Question: I was able to successfully create an image gallery from <URL> tutorial.
Now I am having problems with the images I want to display in my gallery. I want to display as much image as possible and I want to show only 3 or 5 images in the thumbnail then the user can keep on pressing next or previous as they want, but when I tried to put images on they all show up.
I tried putting 'padding', 'margin' or 'overflow' but unfortunately I wasn't able to get the result I want.
My html code:
'''
<html>
<head>
<meta http-equiv="content-type" content="text/html; charset=UTF-8">
<title>sample gallery</title>
<script type="text/javascript" src="http://code.jquery.com/jquery-1.11.0.js"></script>
<link rel="stylesheet" type="text/css" href="/css/result-light.css">
<style type="text/css">
.active {
border: 1px solid #ff0000;
}
</style>
<script type="text/javascript">
$(window).load(function () {
(function () {
$("#thumbs").find(".thumb:first").addClass("active");
$("#large").find(".bigthumb:first").addClass("active");
var getIndex = $("#thumbs").find(".active").index();
$(".controls").each(function () {
console.log($(this).find(".nextgallery"));
$(this).find(".nextgallery").click(function () {
alert(".nextgallery");
getIndex = $("#thumbs").find(".active").index();
getIndex += 1;
if (getIndex > ($("#thumbs").find(".thumb").length - 1)) {
getIndex = 0;
}
setActiveImage(getIndex);
});
$(this).find(".prevgallery").click(function () {
alert(".prevgallery");
getIndex -= 1;
if (getIndex < 0) {
getIndex = $("#thumbs").find(".thumb").length - 1;
}
setActiveImage(getIndex); //Set/Show Active Image
});
});
})();
function setActiveImage(index) {
if (typeof (index) == "undefined" || index == "" || index == null) index = 0;
$("#thumbs").find(".thumb").removeClass("active");
$("#thumbs").find(".thumb:eq(" + index + ")").addClass("active");
$("#large").find(".bigthumb").removeClass("active");
$("#large").find(".bigthumb:eq(" + index + ")").addClass("active");
}
});
</script>
</head>
<body>
<div id="panel">
<div class="controls">
<img src="http://placehold.it/50x50" alt="" style="height: 50px; width: 50px;" class="prevgallery">
<span>Thumbnail Navigation
</span>
<img src="http://placehold.it/50x50" alt="" style="height: 50px; width: 50px;" class="nextgallery">
</div>
<div id="thumbs">
<div class="thumb active">
<img src="http://placehold.it/50x50" alt="" width="100" height="80">
</div>
<div class="thumb">
<img src="http://placehold.it/50x50" alt="" width="100" height="80">
</div>
<div class="thumb">
<img src="http://placehold.it/50x50" alt="" width="100" height="80">
</div>
<div class="thumb">
<img src="http://placehold.it/50x50" alt="" width="100" height="80">
</div>
<div class="thumb">
<img src="http://placehold.it/50x50" alt="" width="100" height="80">
</div>
</div>
<div class="controls" align="center" width="400px">
<img src="http://placehold.it/50x50" alt="" style="height: 50px; width: 50px;" class="prevgallery">
<span>Large Image Navigation
</span>
<img src="http://placehold.it/50x50" alt="" style="height: 50px; width: 50px;" class="nextgallery">
</div>
<div id="large">
<div class="bigthumb active">
<img src="http://placehold.it/50x50" alt="">
</div>
<div class="bigthumb">
<img src="http://placehold.it/50x50" alt="">
</div>
<div class="bigthumb">
<img src="http://placehold.it/50x50" alt="">
</div>
<div class="bigthumb">
<img src="http://placehold.it/50x50" alt="">
</div>
<div class="bigthumb">
<img src="http://placehold.it/50x50" alt="">
</div>
</div>
</div>
</body>
</html>
'''
UPDATE:
I want the gallery of image like the one in yahoo..

UPDATE:
problem how to make other image hidden if the images are more than 5..
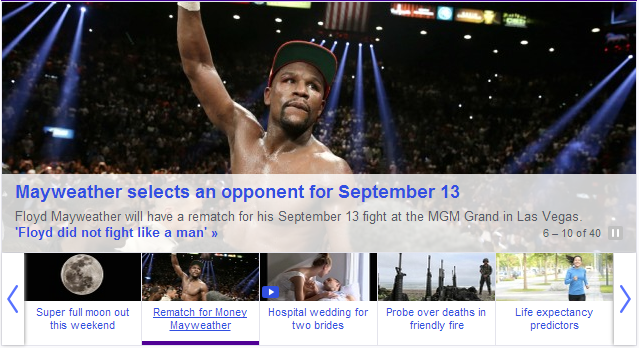
Answer: I wasnt able to find the perfect answer for this but what i did is just put display:table-cell; and just figure the width and height as for the hidden images im still working to figure it out